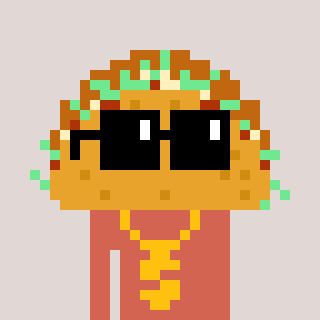
a pixel art character with square black sunglasses, a taco-shaped head and a peachy-colored body on a warm background